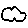
Label: cloud